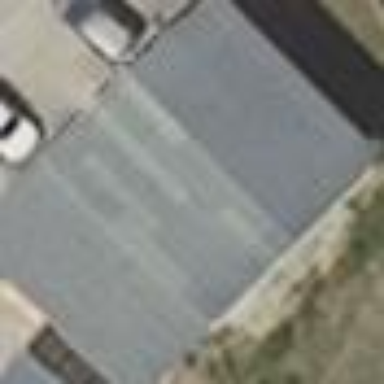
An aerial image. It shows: Shed building.